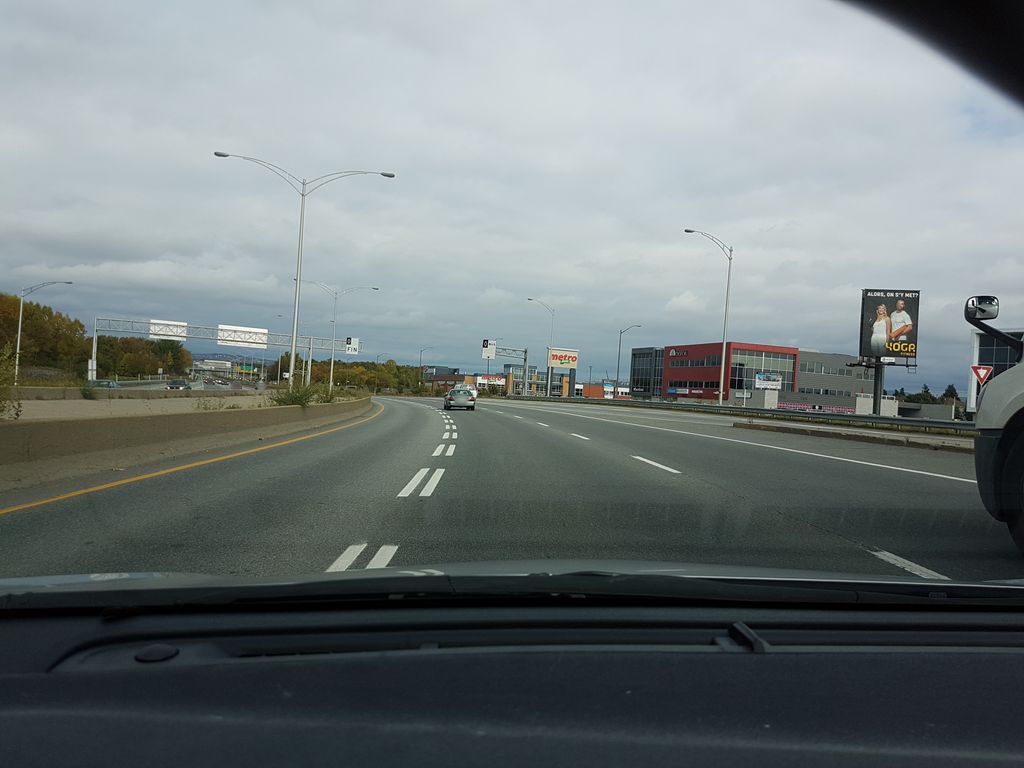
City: quebec_city